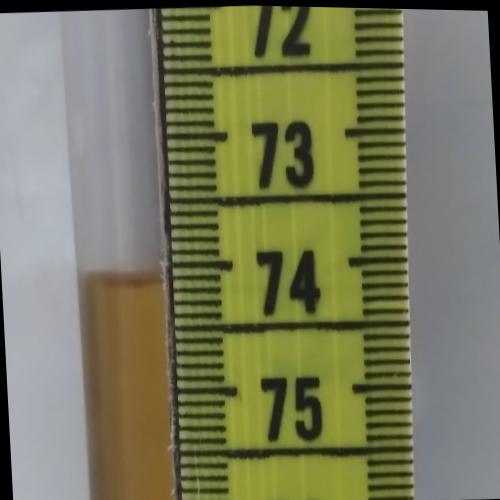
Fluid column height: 74.1 cm